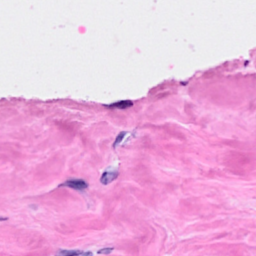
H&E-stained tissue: Breast